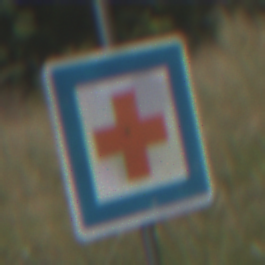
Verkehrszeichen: ErsteHilfe
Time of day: Midday
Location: Outdoor (Nature)
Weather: Clear
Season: NotSpecified
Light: Natural